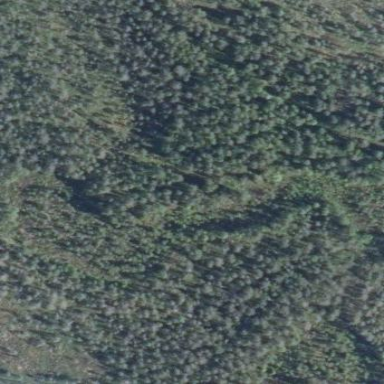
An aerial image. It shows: Woodland consisting mainly of needle-leaved trees.